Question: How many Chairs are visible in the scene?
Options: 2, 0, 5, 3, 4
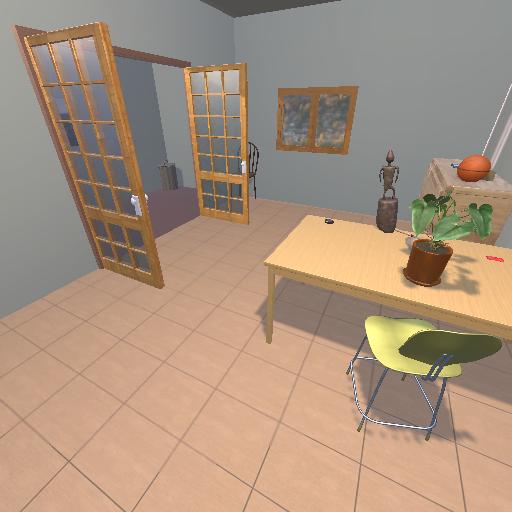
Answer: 2